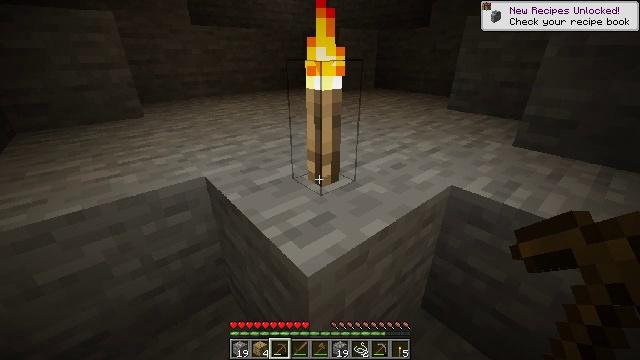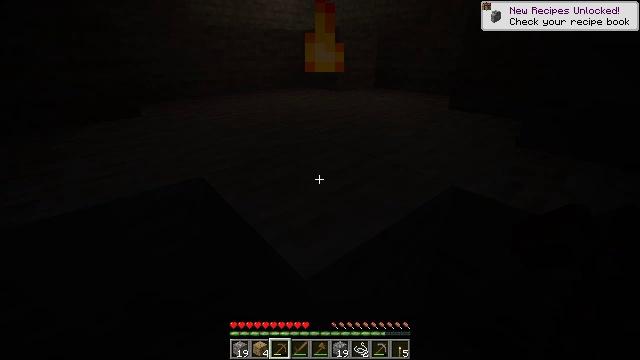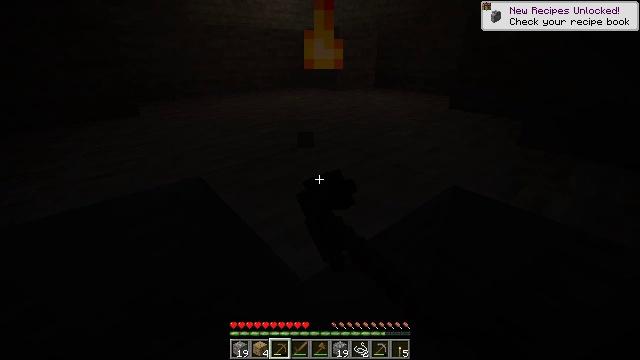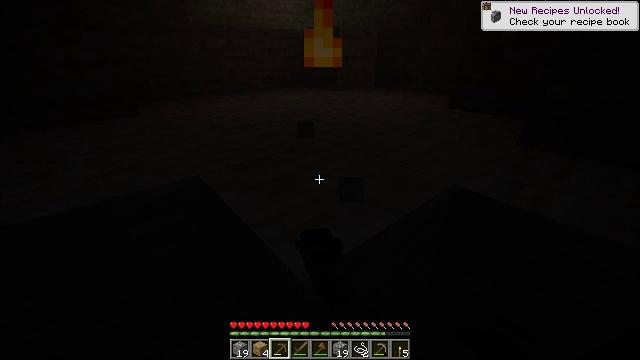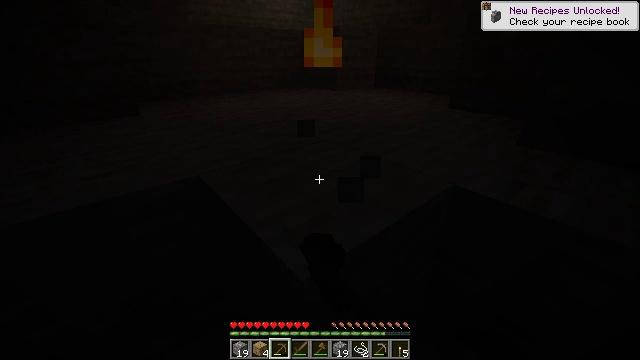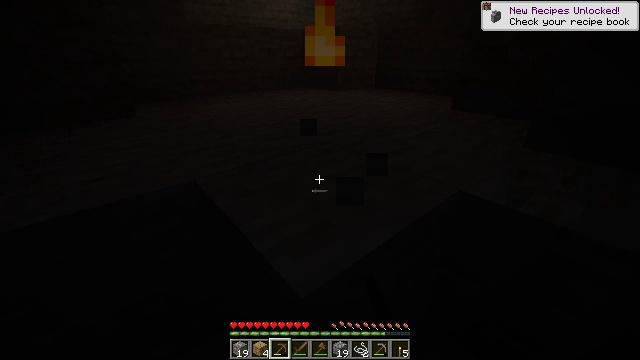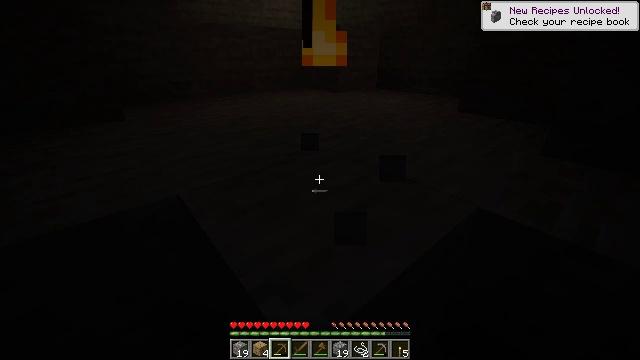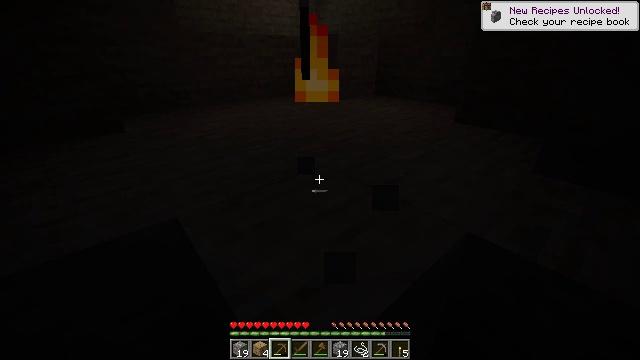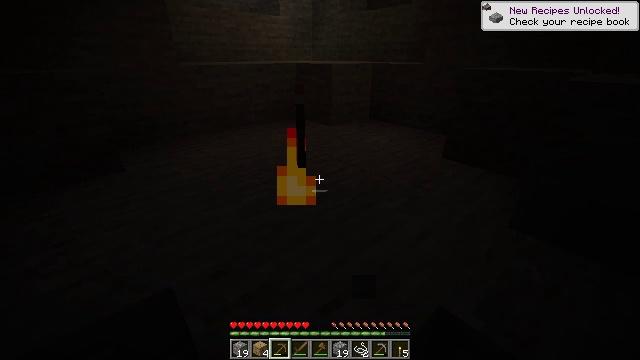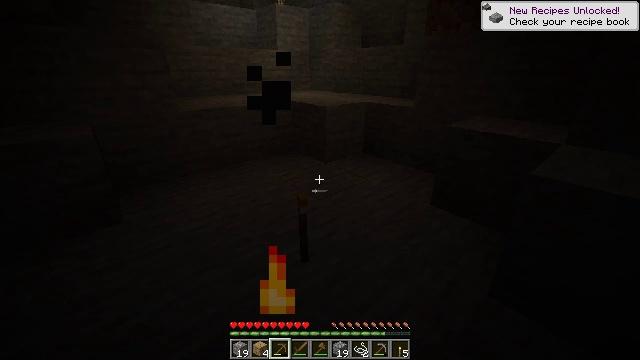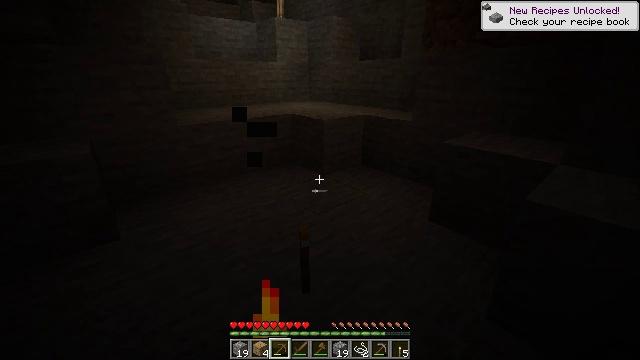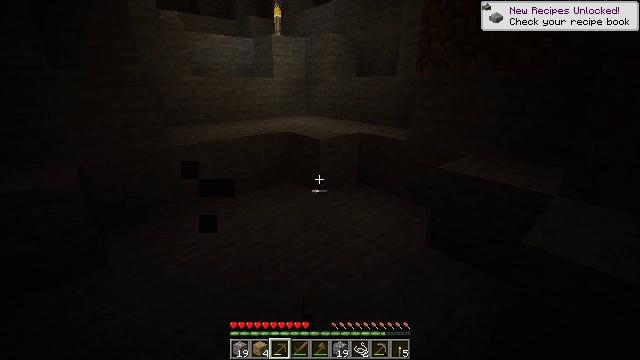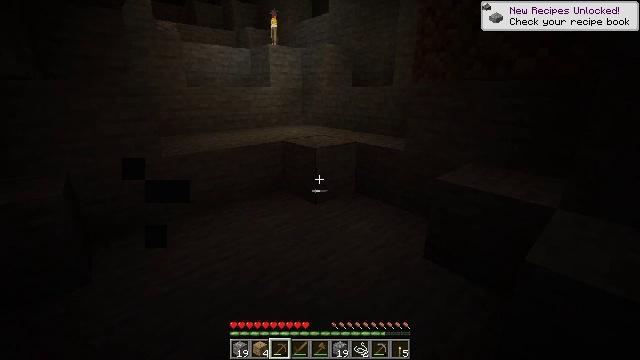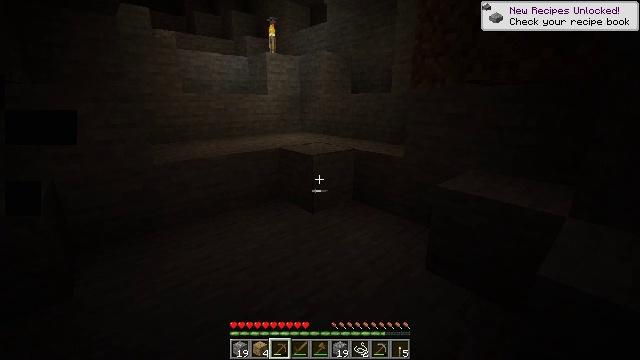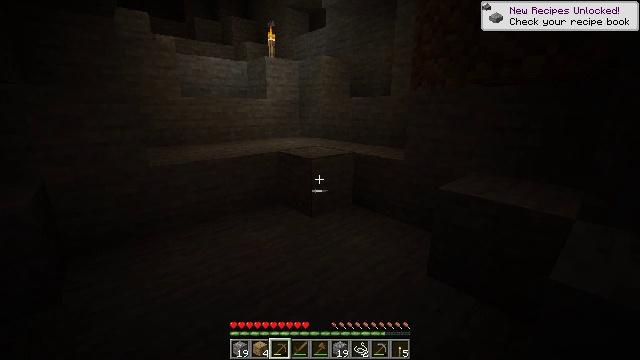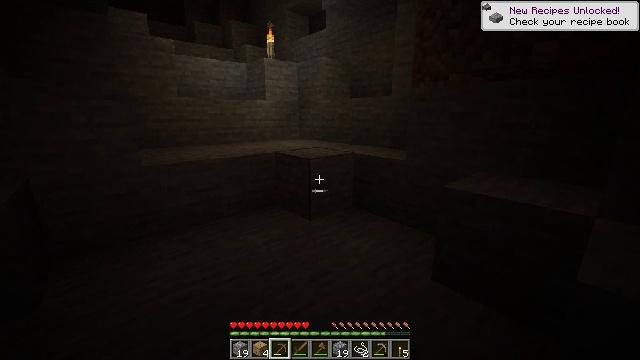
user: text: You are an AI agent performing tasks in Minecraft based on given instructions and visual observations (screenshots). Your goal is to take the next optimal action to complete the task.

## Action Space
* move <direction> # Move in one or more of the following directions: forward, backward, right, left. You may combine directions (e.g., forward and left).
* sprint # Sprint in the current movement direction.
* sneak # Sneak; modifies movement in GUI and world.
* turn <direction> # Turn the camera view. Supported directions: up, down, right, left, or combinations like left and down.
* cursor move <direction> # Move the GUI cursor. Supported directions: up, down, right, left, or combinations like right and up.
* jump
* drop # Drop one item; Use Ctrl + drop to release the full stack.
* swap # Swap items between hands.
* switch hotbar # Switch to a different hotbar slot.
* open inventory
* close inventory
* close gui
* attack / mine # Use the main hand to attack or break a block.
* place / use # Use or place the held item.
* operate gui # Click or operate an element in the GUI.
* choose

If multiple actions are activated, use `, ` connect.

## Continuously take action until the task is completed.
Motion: motion action
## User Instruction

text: Retrieve the torch.
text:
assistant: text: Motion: attack / mine
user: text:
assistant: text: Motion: attack / mine
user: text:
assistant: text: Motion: attack / mine
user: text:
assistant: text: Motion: attack / mine
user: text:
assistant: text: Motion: move forward
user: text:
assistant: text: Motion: move forward
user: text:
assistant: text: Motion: move forward, jump
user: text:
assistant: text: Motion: move forward, jump
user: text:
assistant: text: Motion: move forward, turn up, jump
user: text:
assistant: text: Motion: move forward, turn up, jump
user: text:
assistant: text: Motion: move forward, turn up, jump
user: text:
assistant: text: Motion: move forward, turn up, jump
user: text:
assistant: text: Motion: move forward, turn up, jump
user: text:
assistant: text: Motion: move forward, turn up, jump
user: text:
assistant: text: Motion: move forward, turn up, jump
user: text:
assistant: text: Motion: move forward, turn up, jump
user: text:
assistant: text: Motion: move forward
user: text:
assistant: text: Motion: move forward
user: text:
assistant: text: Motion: move forward
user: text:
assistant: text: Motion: move forward
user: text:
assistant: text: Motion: move forward
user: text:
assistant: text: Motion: move forward
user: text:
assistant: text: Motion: move forward
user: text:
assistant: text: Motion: move forward
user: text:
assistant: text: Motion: move forward
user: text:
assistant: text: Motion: move forward
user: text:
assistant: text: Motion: move forward
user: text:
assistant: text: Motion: move forward, turn left
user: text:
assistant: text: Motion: move forward
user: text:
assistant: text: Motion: move forward